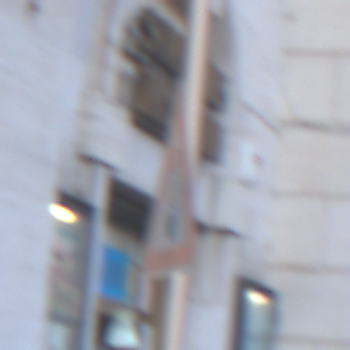
Verkehrszeichen: Lichtzeichenanlage
Umgebung: Outdoor, Urban
Tageszeit: SunriseSunset
Wetter: Clear
Licht: Natural
Jahreszeit: NotSpecified
Kontrast: MediumContrast